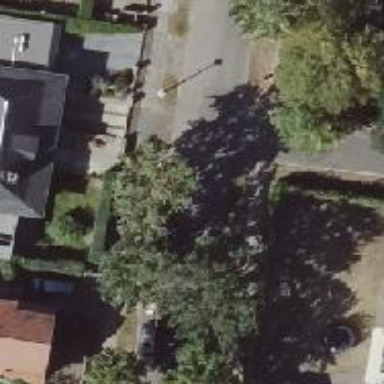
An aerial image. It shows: Avenue of deciduous broadleaved trees.